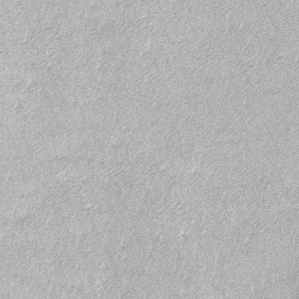
Label: frost